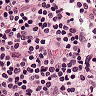
Metastatic tissue present: no